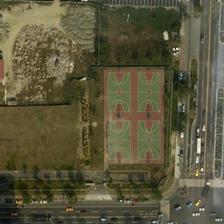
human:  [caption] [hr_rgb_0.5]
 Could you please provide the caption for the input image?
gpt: four basketball fields are in the corner of a crossroads .

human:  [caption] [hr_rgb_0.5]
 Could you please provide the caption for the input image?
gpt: four basketball fields are in a corner of a crossroads with many cars .

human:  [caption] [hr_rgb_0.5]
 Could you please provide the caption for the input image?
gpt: the area consisting of four basketball courts is located at the intersection of two busy streets .

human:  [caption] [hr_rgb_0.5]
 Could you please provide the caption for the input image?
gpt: some green trees are around four basketball fields next to a crossroads .

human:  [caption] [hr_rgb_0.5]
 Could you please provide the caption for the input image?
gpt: four basketball fields are in a corner of a crossroads with many cars .